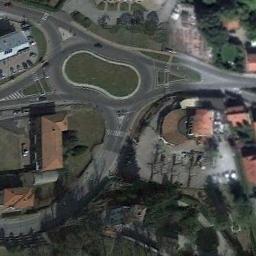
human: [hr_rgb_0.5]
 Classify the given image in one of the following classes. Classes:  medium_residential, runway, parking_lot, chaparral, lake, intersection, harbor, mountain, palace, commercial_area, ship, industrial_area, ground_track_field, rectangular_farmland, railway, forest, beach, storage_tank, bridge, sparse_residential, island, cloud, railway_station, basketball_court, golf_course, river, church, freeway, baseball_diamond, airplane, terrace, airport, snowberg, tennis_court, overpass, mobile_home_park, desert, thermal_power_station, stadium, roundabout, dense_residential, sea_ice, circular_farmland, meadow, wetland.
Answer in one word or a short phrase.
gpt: roundabout